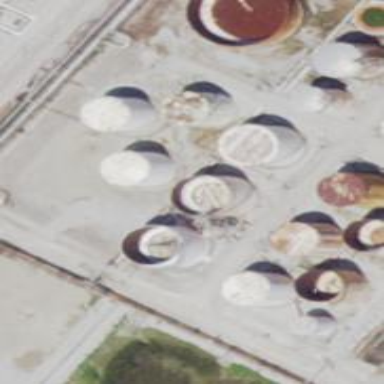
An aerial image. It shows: Storage tank with man-made structure.